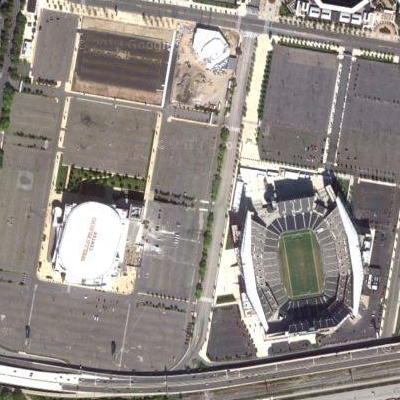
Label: gParking